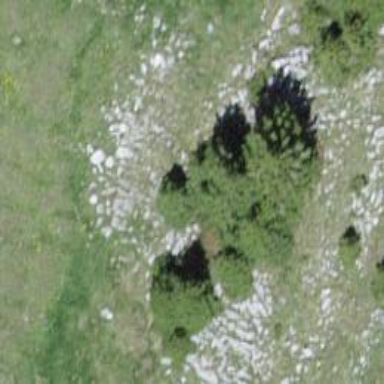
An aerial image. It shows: Needle-leaved tree in nature.